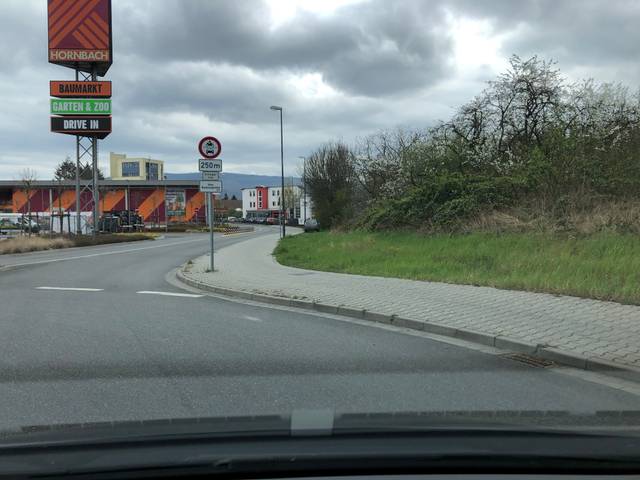
Region: Germany
Coordinates: 49.411, 8.645